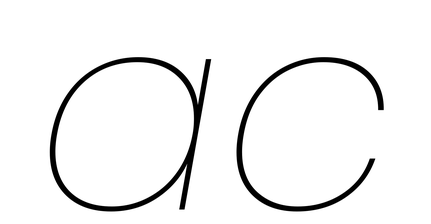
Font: Poppins-ThinItalic